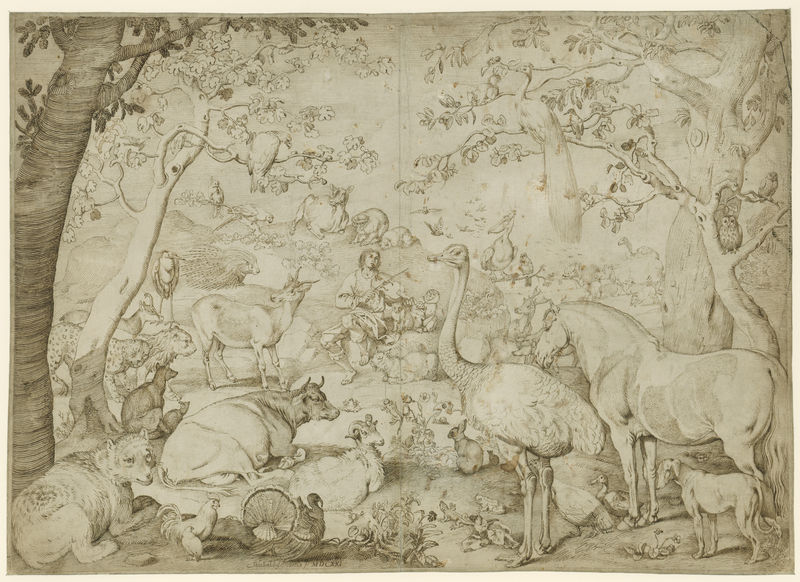
Titel: Orpheus en de dieren, in een landschap
Künstler: Sinibaldo Scorza
Standort: Amsterdam
Institution: Rijksmuseum
Schlagwörter: baum, zeichnung, tiere, vögel, pflanzen, pferd, hase, kuh, rind, strauss, paradies, pfau, pelikan, geiger, auerhahn, löwe, hahn, papagei, eule, bock, bär, ziege, leopard, storch, stachelschwein